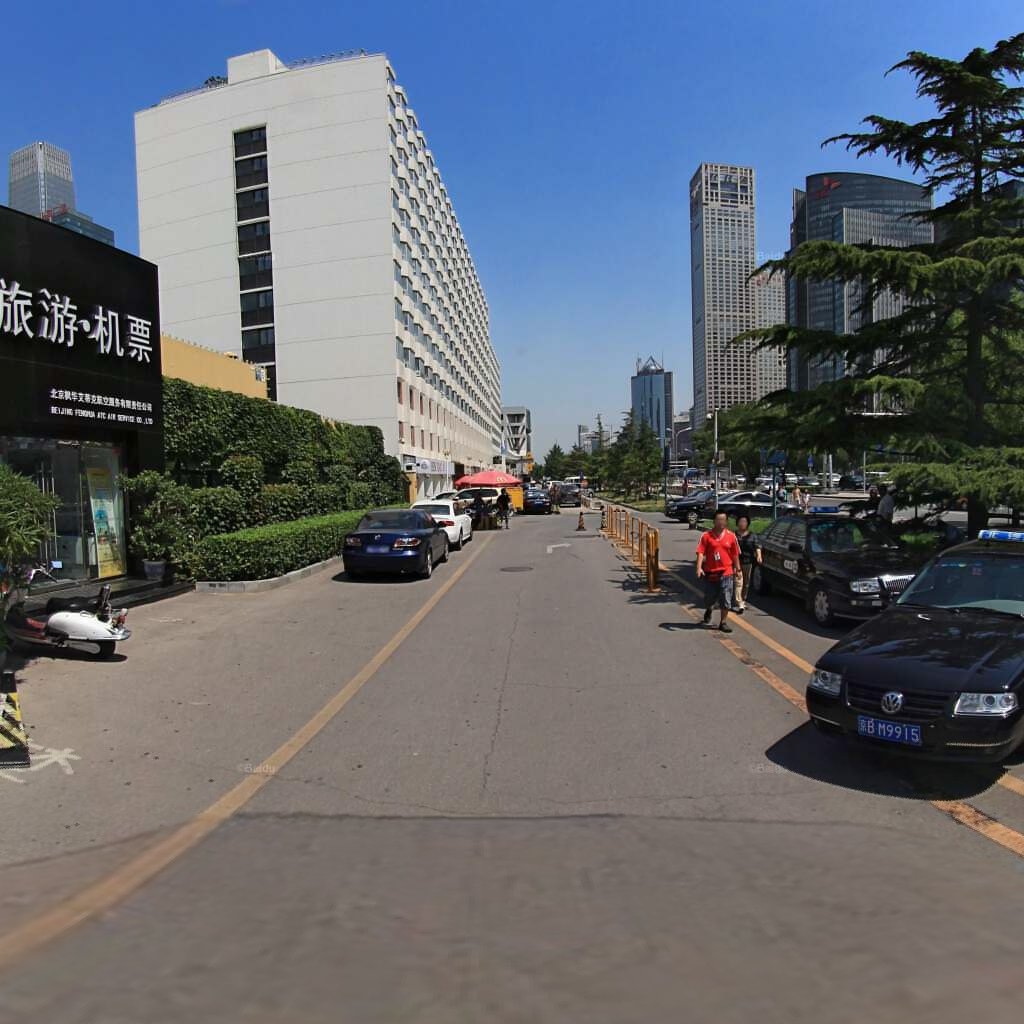
Region: Chaoyang
Road damage annotations: transverse crack, transverse crack, longitudinal crack, manhole cover, transverse crack